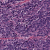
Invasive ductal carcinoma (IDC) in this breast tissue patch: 1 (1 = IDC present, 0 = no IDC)